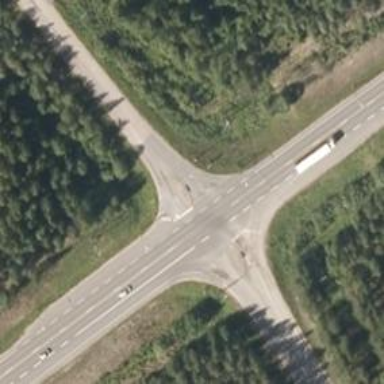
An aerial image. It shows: Asphalt trunk highway.